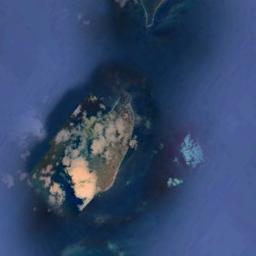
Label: island